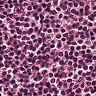
Metastatic tissue present: no